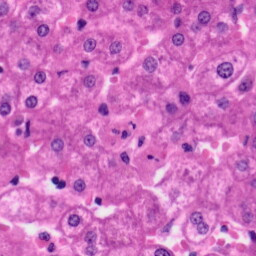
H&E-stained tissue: Liver